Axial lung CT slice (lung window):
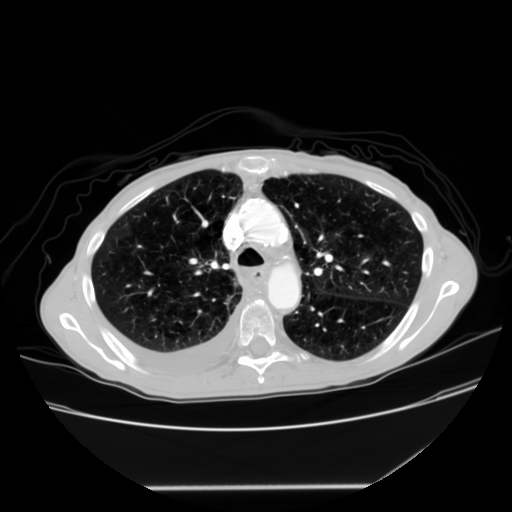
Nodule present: no